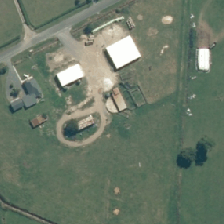
Land cover: shortrotation_cropland